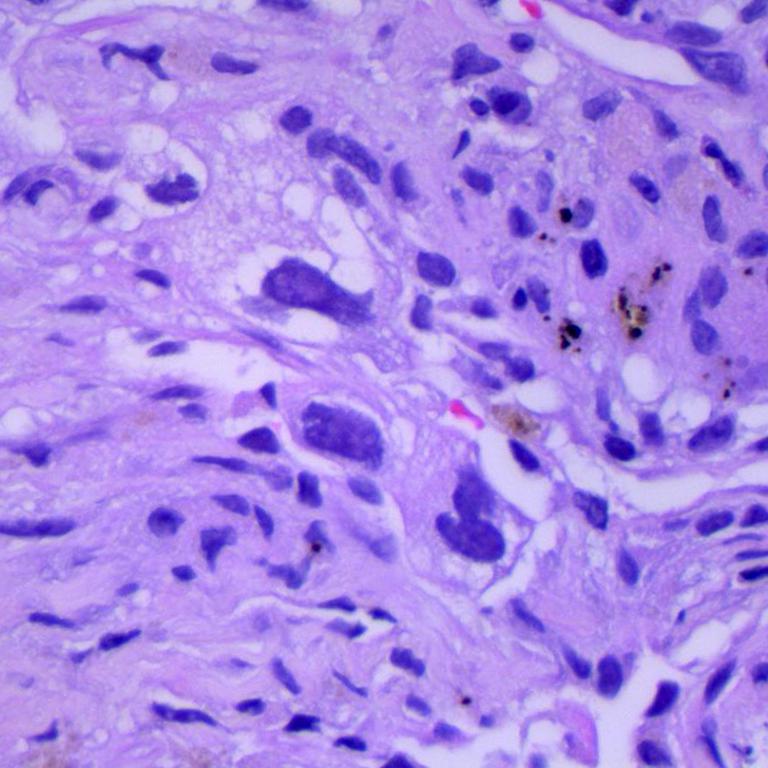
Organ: lung
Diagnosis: adenocarcinomas